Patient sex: F
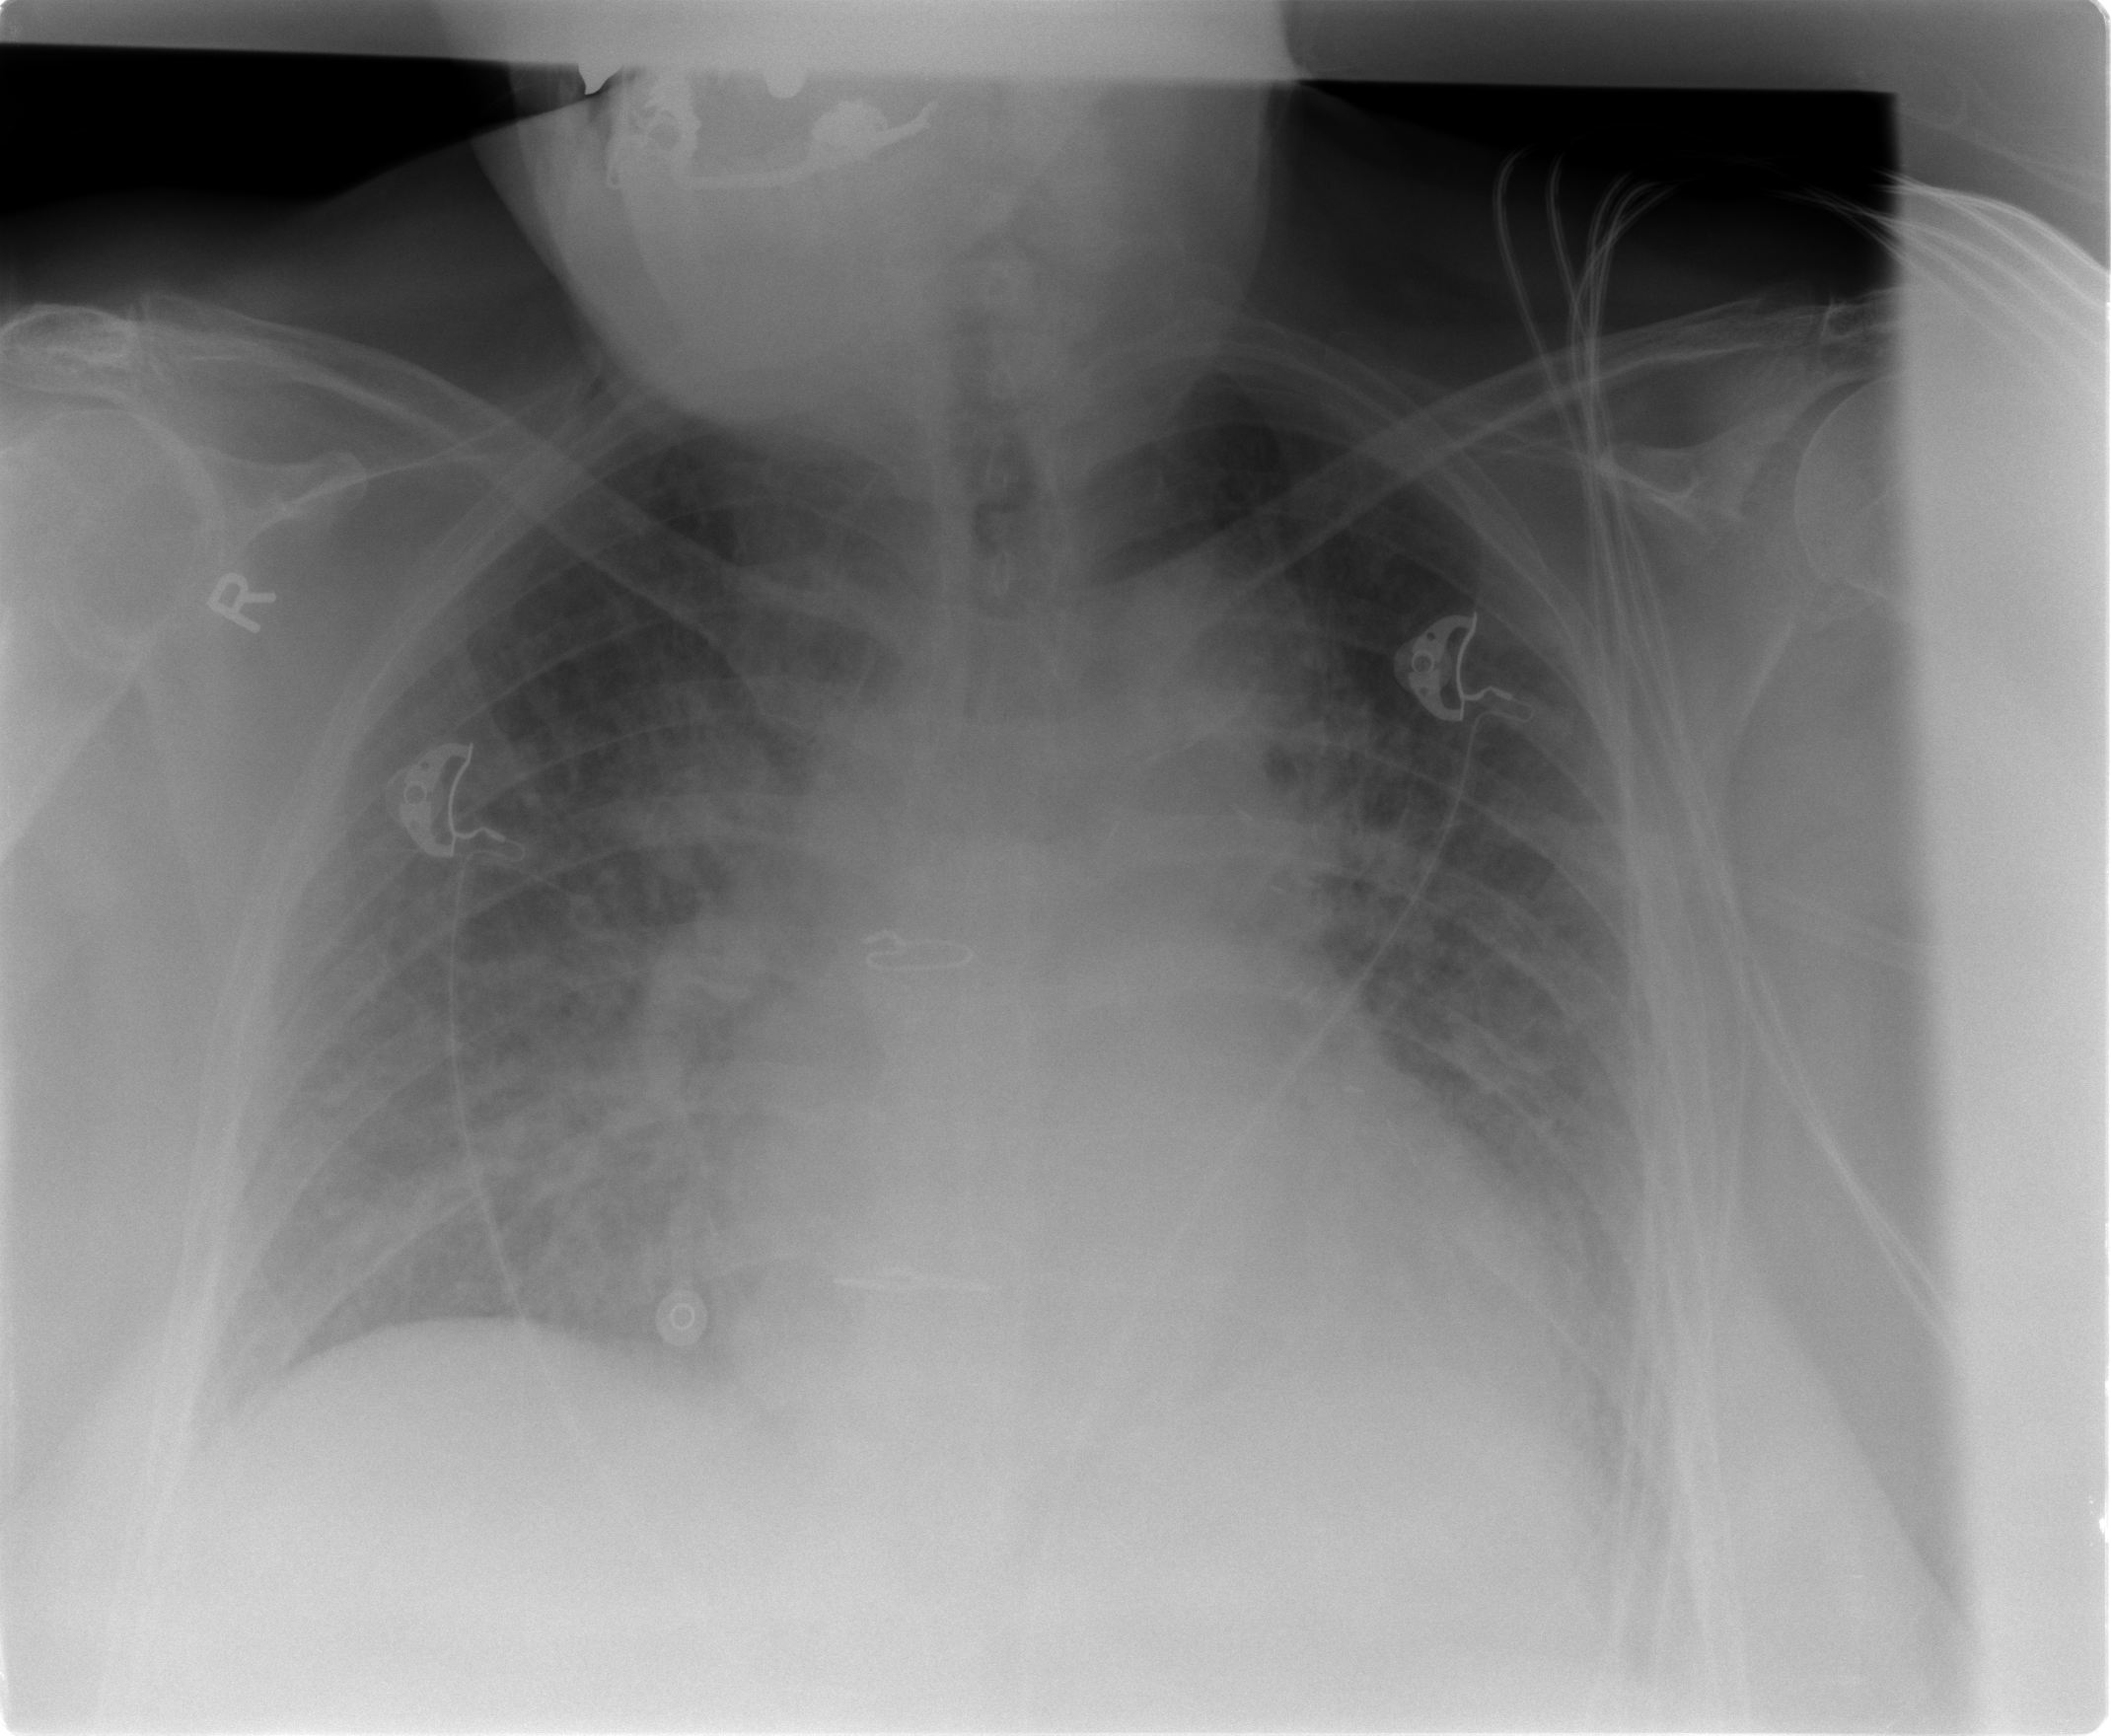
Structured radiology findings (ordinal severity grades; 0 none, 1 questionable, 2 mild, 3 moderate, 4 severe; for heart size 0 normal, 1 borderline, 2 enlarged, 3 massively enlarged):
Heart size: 2
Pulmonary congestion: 2
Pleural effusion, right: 0
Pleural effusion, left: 0
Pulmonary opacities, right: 0
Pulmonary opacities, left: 0
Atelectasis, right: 2
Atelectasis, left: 2